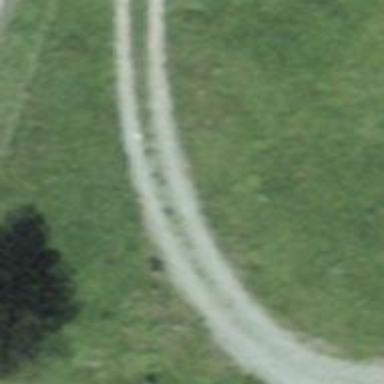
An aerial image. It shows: Track with grade 2 gravel surface.